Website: home-depot
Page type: review-order
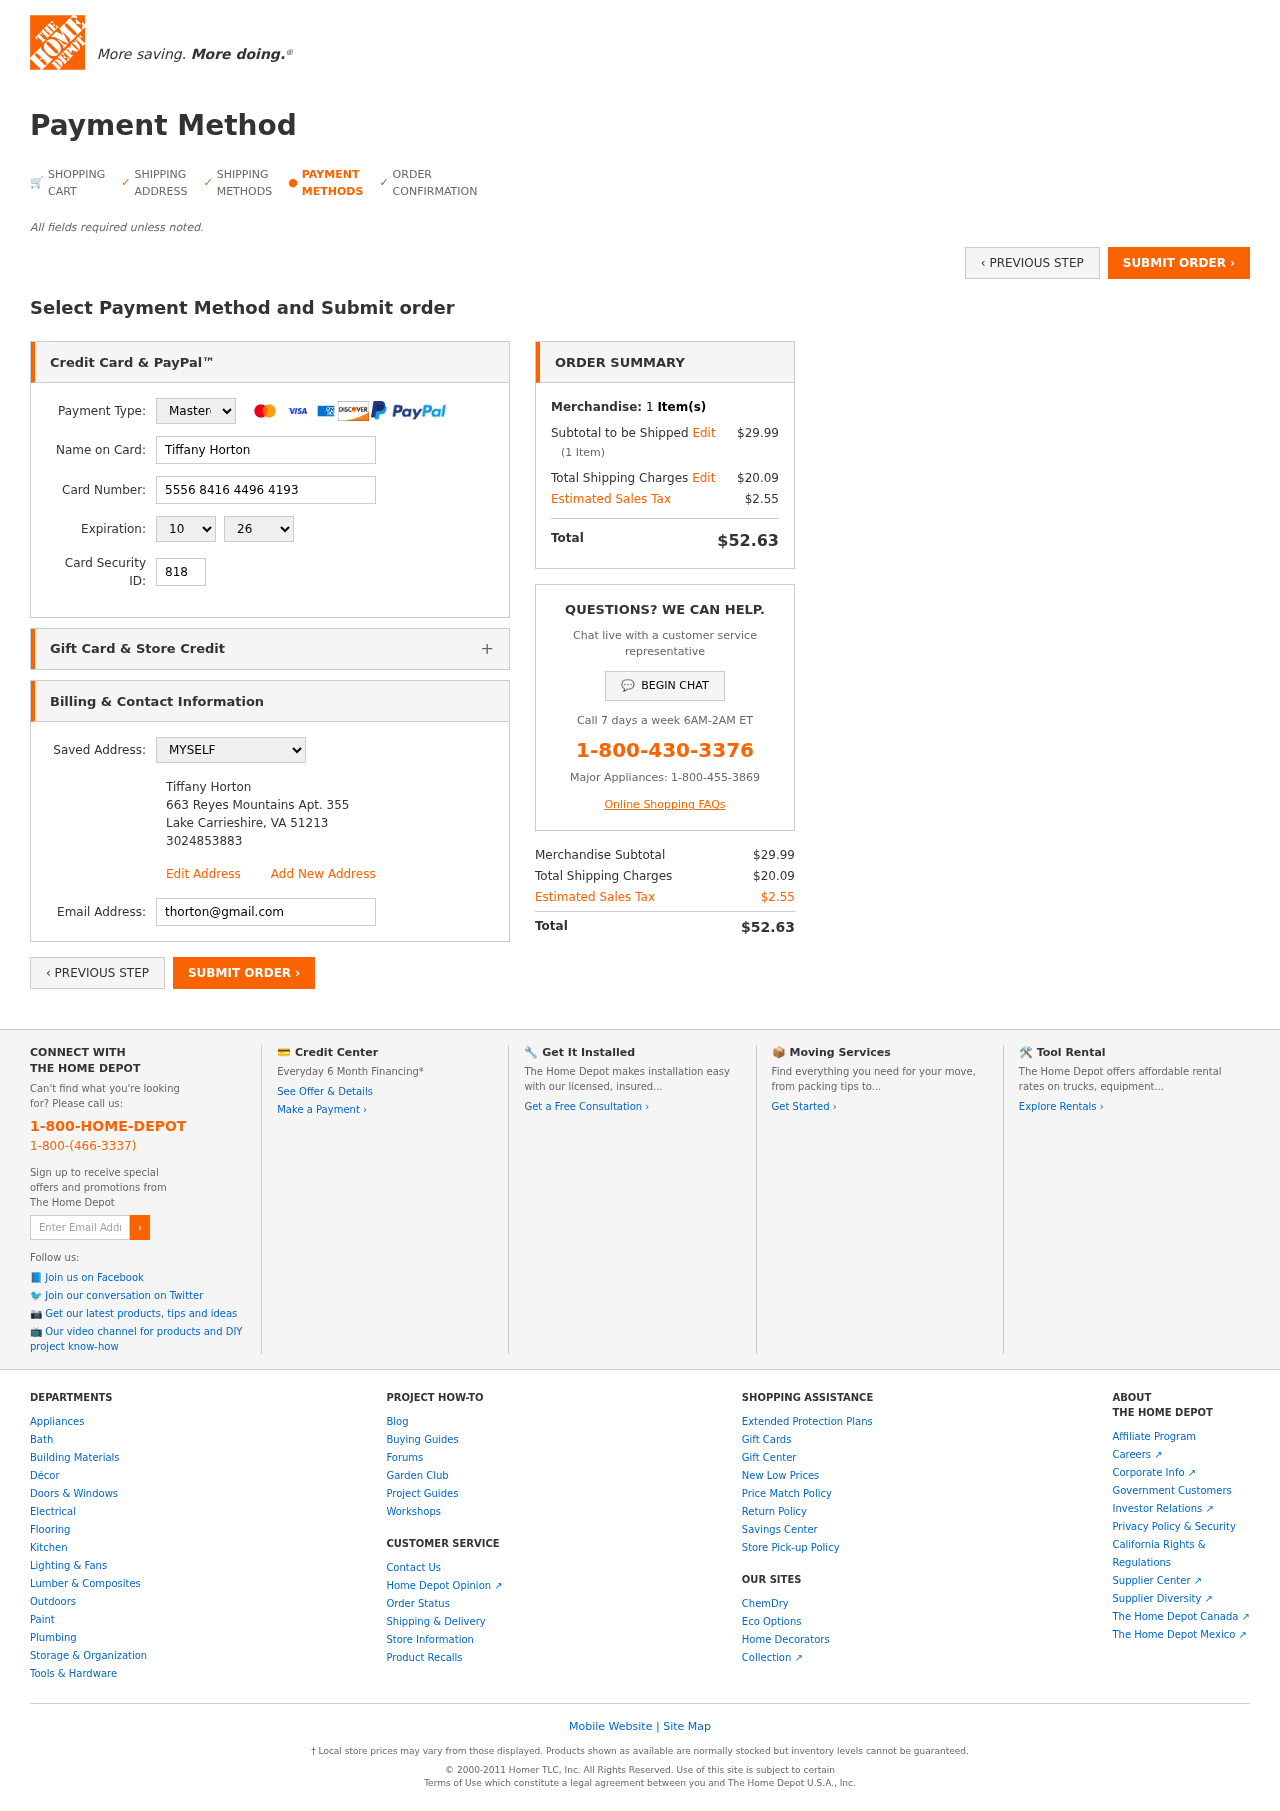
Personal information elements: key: PII_CARD_CVV
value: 818
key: PII_CARD_EXPIRY_MONTH
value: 10
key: PII_CARD_EXPIRY_YEAR
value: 26
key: PII_CARD_NUMBER
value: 5556 8416 4496 4193
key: PII_CARD_TYPE
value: Mastercard
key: PII_EMAIL
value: thorton@gmail.com
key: PII_FULLNAME
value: Tiffany Horton
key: PII_FULLNAME2
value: Tiffany Horton
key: PII_STREET2
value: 663 Reyes Mountains Apt. 355
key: PII_CITY2
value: Lake Carrieshire
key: PII_STATE_ABBR2
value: VA
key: PII_POSTCODE2
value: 51213
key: PII_PHONE2
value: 3024853883
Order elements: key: ORDER_NUM_ITEMS
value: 1
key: ORDER_SUBTOTAL
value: $29.99
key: ORDER_NUM_ITEMS2
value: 1
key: ORDER_SHIPPING_COST
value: $20.09
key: ORDER_TAX
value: $2.55
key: ORDER_TOTAL
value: $52.63
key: ORDER_SUBTOTAL2
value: $29.99
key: ORDER_SHIPPING_COST2
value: $20.09
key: ORDER_TAX2
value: $2.55
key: ORDER_TOTAL2
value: $52.63